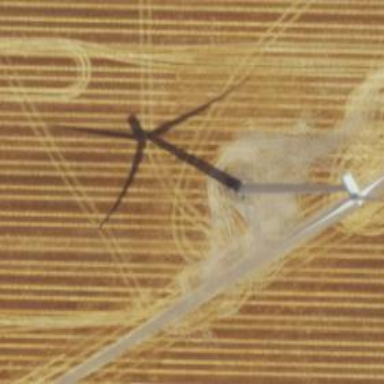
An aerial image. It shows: Wind generator powered by horizontal axis wind turbine.